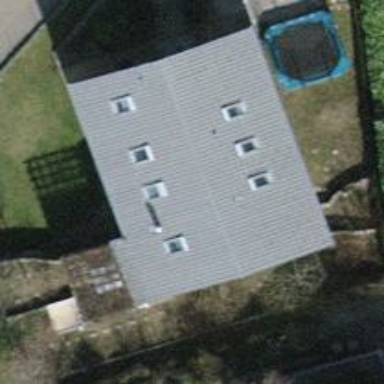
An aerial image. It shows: Small solar photovoltaic panel generator on the roof of building.